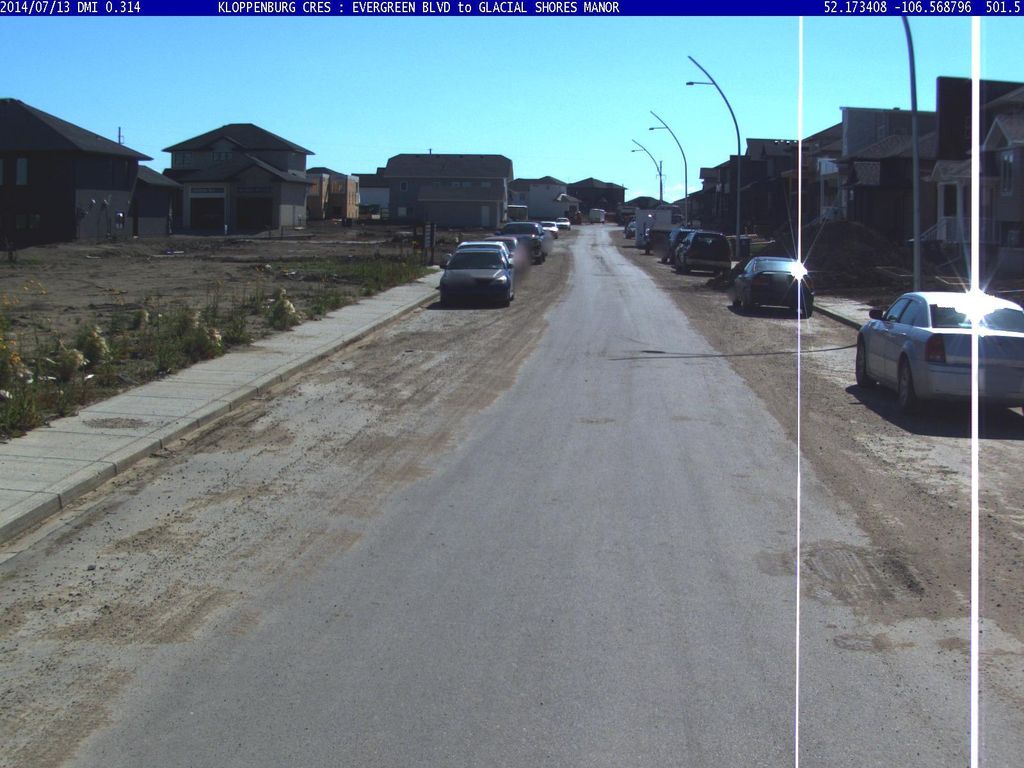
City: saskatoon